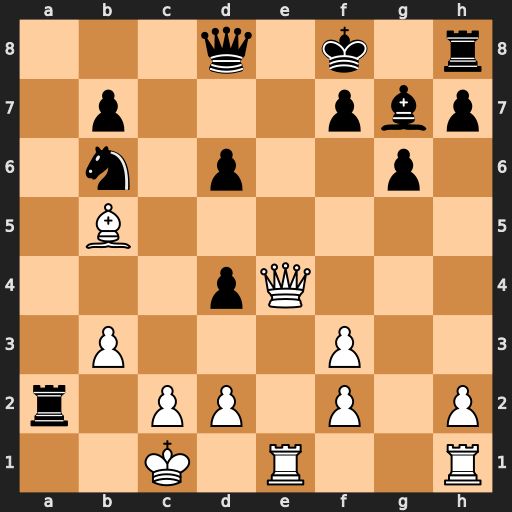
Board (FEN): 3q1k1r/1p3pbp/1n1p2p1/1B6/3pQ3/1P3P2/r1PP1P1P/2K1R2R
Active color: w
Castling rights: -
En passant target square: -
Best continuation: Qe8+ Qxe8 Rxe8#